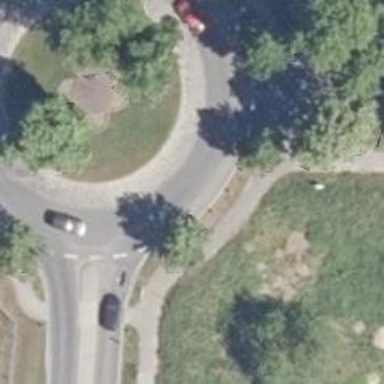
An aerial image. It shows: Asphalt road that is secondary route leading to roundabout.